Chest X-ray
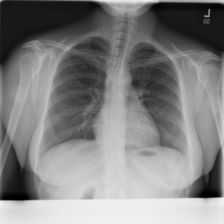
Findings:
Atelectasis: negative
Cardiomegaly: negative
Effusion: negative
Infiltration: negative
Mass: negative
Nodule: positive
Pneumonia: negative
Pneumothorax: negative
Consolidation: negative
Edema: negative
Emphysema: negative
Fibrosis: negative
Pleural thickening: negative
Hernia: negative